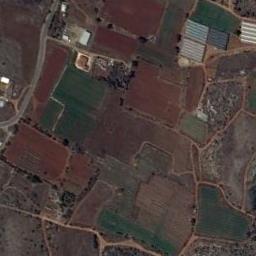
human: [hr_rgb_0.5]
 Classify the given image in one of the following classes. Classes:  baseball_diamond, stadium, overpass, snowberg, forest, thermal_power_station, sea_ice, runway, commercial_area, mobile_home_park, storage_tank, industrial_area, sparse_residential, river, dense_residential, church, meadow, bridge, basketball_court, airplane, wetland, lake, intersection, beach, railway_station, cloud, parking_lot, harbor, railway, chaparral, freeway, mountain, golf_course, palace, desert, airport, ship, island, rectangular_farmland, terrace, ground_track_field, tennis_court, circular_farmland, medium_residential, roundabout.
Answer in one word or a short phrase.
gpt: rectangular_farmland